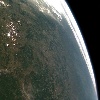
Label: land